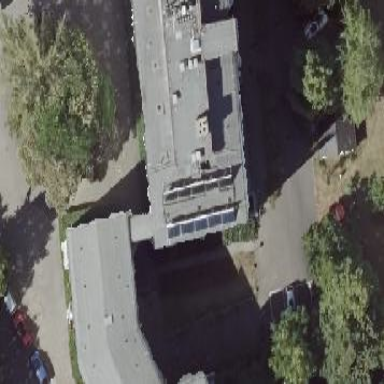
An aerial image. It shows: Residential building with apartments. It has gabled roof with white walls and black roof.